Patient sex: M
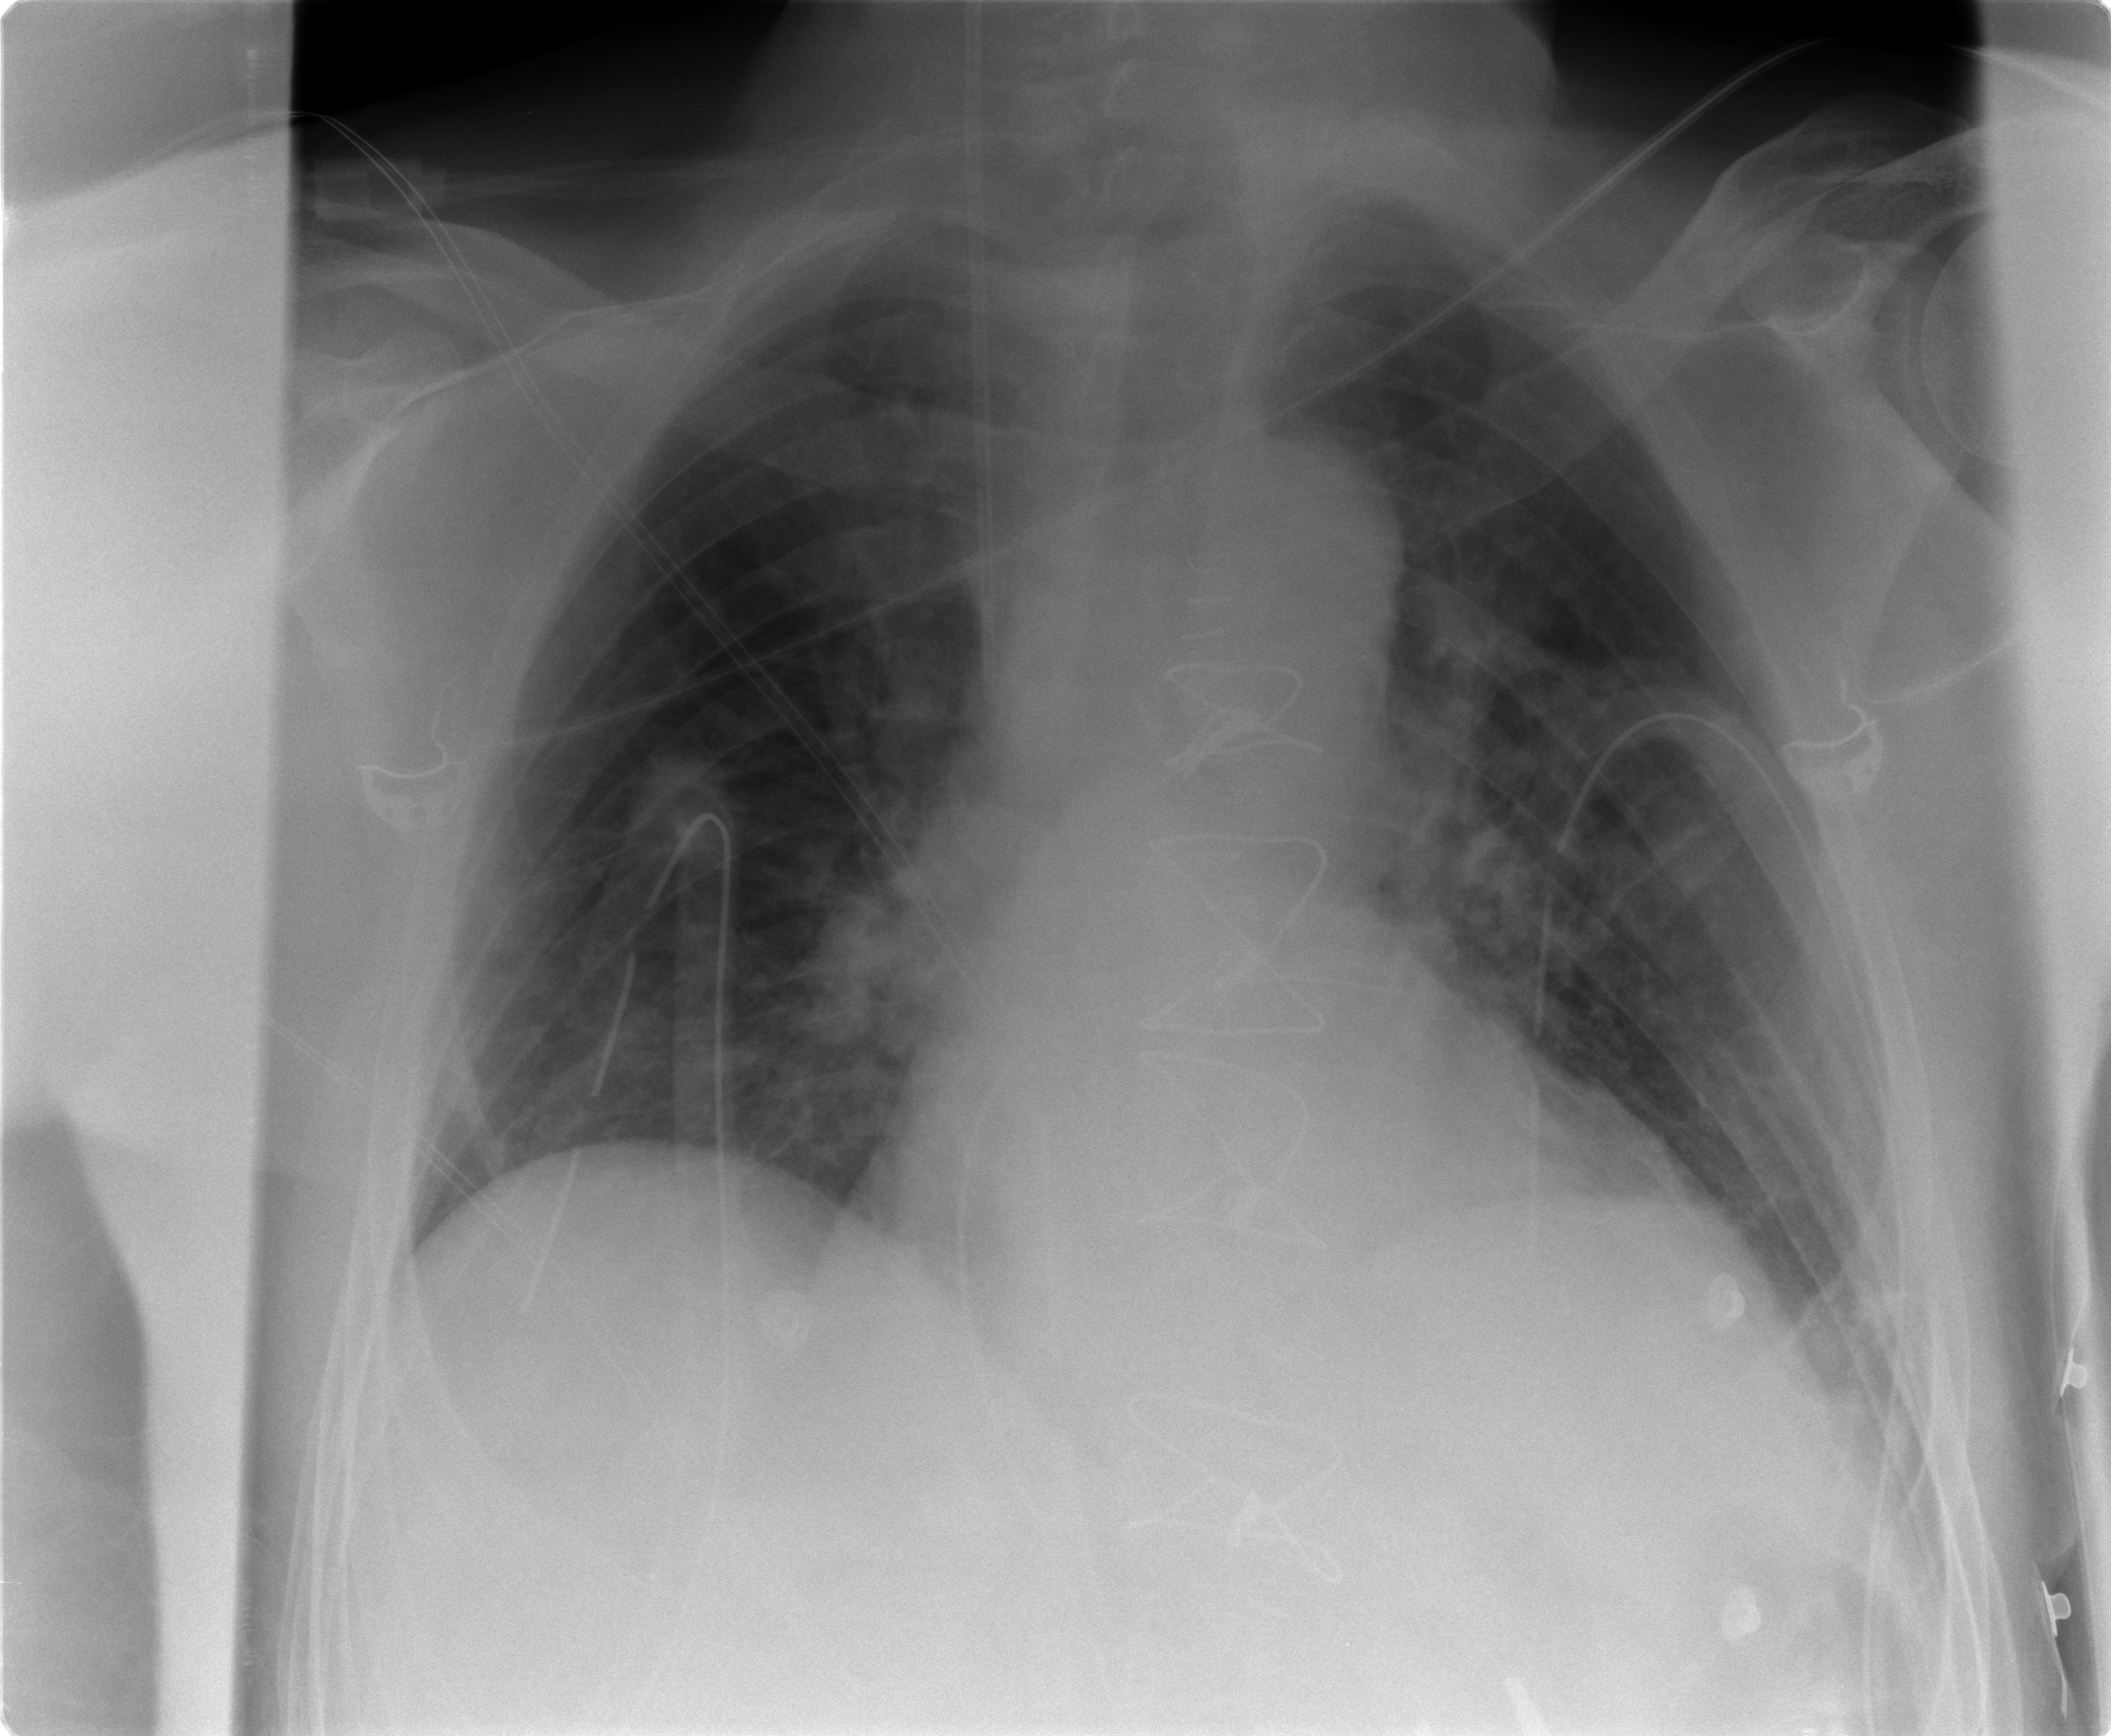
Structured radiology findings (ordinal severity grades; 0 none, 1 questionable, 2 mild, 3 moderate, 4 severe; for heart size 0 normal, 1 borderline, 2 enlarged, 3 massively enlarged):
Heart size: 1
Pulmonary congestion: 2
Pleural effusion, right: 0
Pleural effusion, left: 0
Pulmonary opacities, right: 0
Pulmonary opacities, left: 0
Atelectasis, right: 0
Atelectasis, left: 3